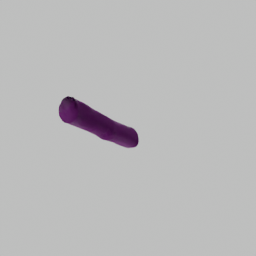
Label: nature